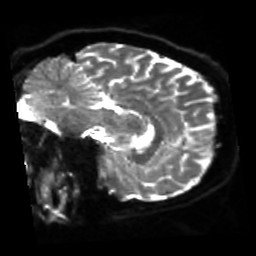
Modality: sbref
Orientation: sagittal
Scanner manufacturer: siemens
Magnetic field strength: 3 T
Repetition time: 4 s
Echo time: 0.0594 s